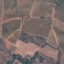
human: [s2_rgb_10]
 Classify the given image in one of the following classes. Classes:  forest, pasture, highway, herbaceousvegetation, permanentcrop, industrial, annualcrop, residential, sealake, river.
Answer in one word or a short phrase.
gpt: PermanentCrop